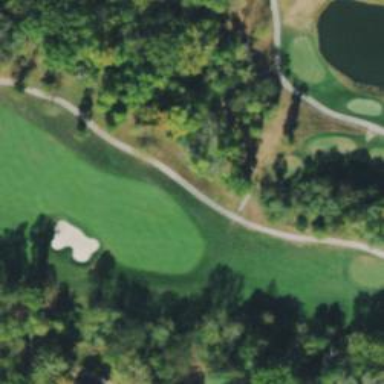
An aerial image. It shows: Path for golf carts.